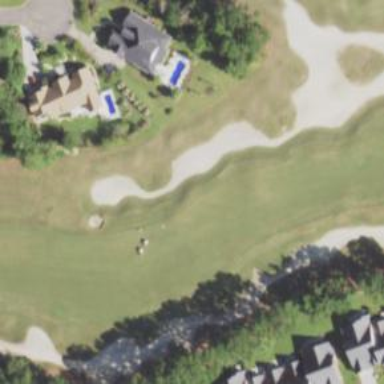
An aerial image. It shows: Golf hole.